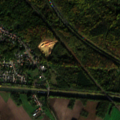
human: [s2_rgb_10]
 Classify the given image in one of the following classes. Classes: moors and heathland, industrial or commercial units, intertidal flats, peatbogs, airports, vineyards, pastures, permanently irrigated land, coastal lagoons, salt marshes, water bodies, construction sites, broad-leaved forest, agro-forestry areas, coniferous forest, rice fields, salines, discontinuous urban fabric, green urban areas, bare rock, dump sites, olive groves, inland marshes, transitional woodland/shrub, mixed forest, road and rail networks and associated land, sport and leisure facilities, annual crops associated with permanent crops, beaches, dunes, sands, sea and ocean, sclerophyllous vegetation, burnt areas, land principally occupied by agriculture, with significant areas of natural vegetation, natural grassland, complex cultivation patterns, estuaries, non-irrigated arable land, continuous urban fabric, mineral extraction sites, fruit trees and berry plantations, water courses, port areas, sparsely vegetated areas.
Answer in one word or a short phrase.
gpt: discontinuous urban fabric, non-irrigated arable land, complex cultivation patterns, land principally occupied by agriculture, with significant areas of natural vegetation, broad-leaved forest, mixed forest